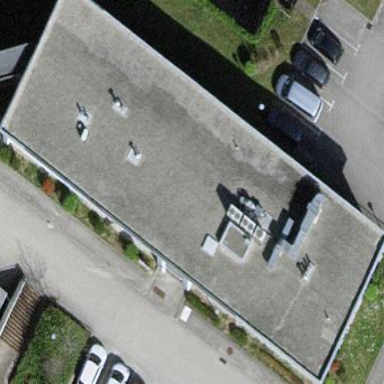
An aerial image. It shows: Commercial building.